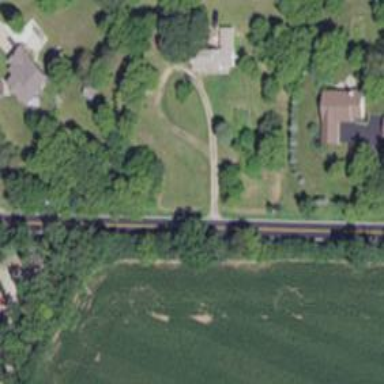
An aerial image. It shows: Driveway.